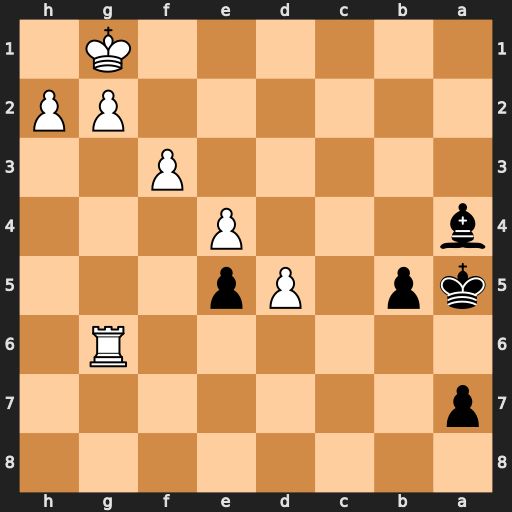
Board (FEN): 8/p7/6R1/kp1Pp3/b3P3/5P2/6PP/6K1
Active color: b
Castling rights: -
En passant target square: -
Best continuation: b4 Rg7 b3 Rb7 Bb5 Rxa7+ Ba6 Ra8 b2